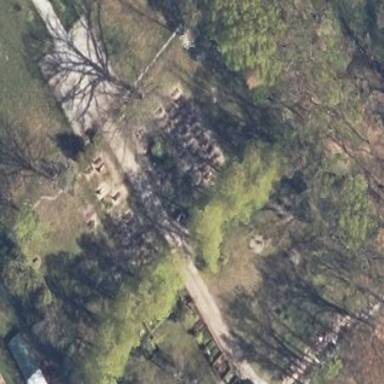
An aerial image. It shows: Cemetery.